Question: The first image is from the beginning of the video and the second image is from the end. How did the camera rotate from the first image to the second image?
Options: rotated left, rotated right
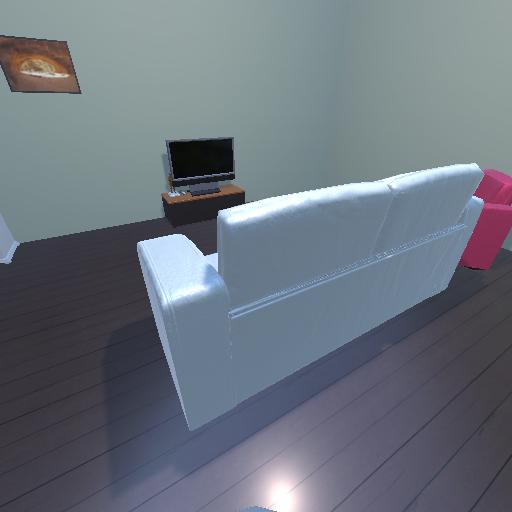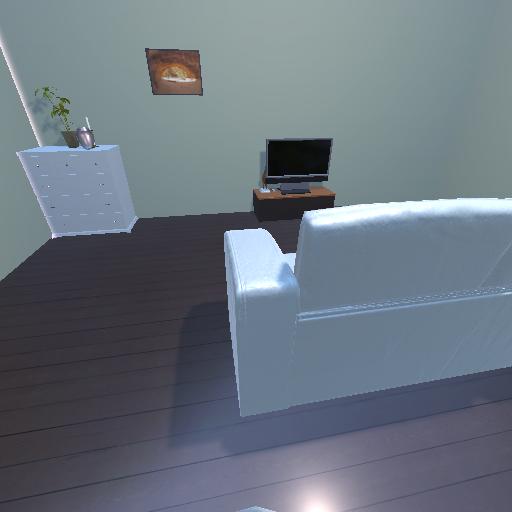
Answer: rotated left